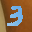
Label: 3